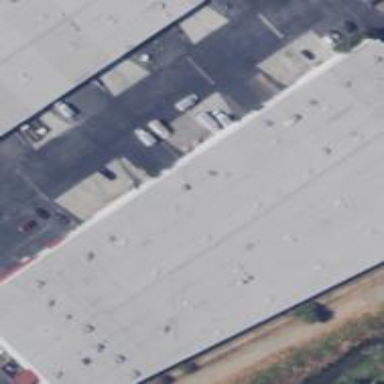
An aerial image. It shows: Commercial building.